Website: macys
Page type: payment
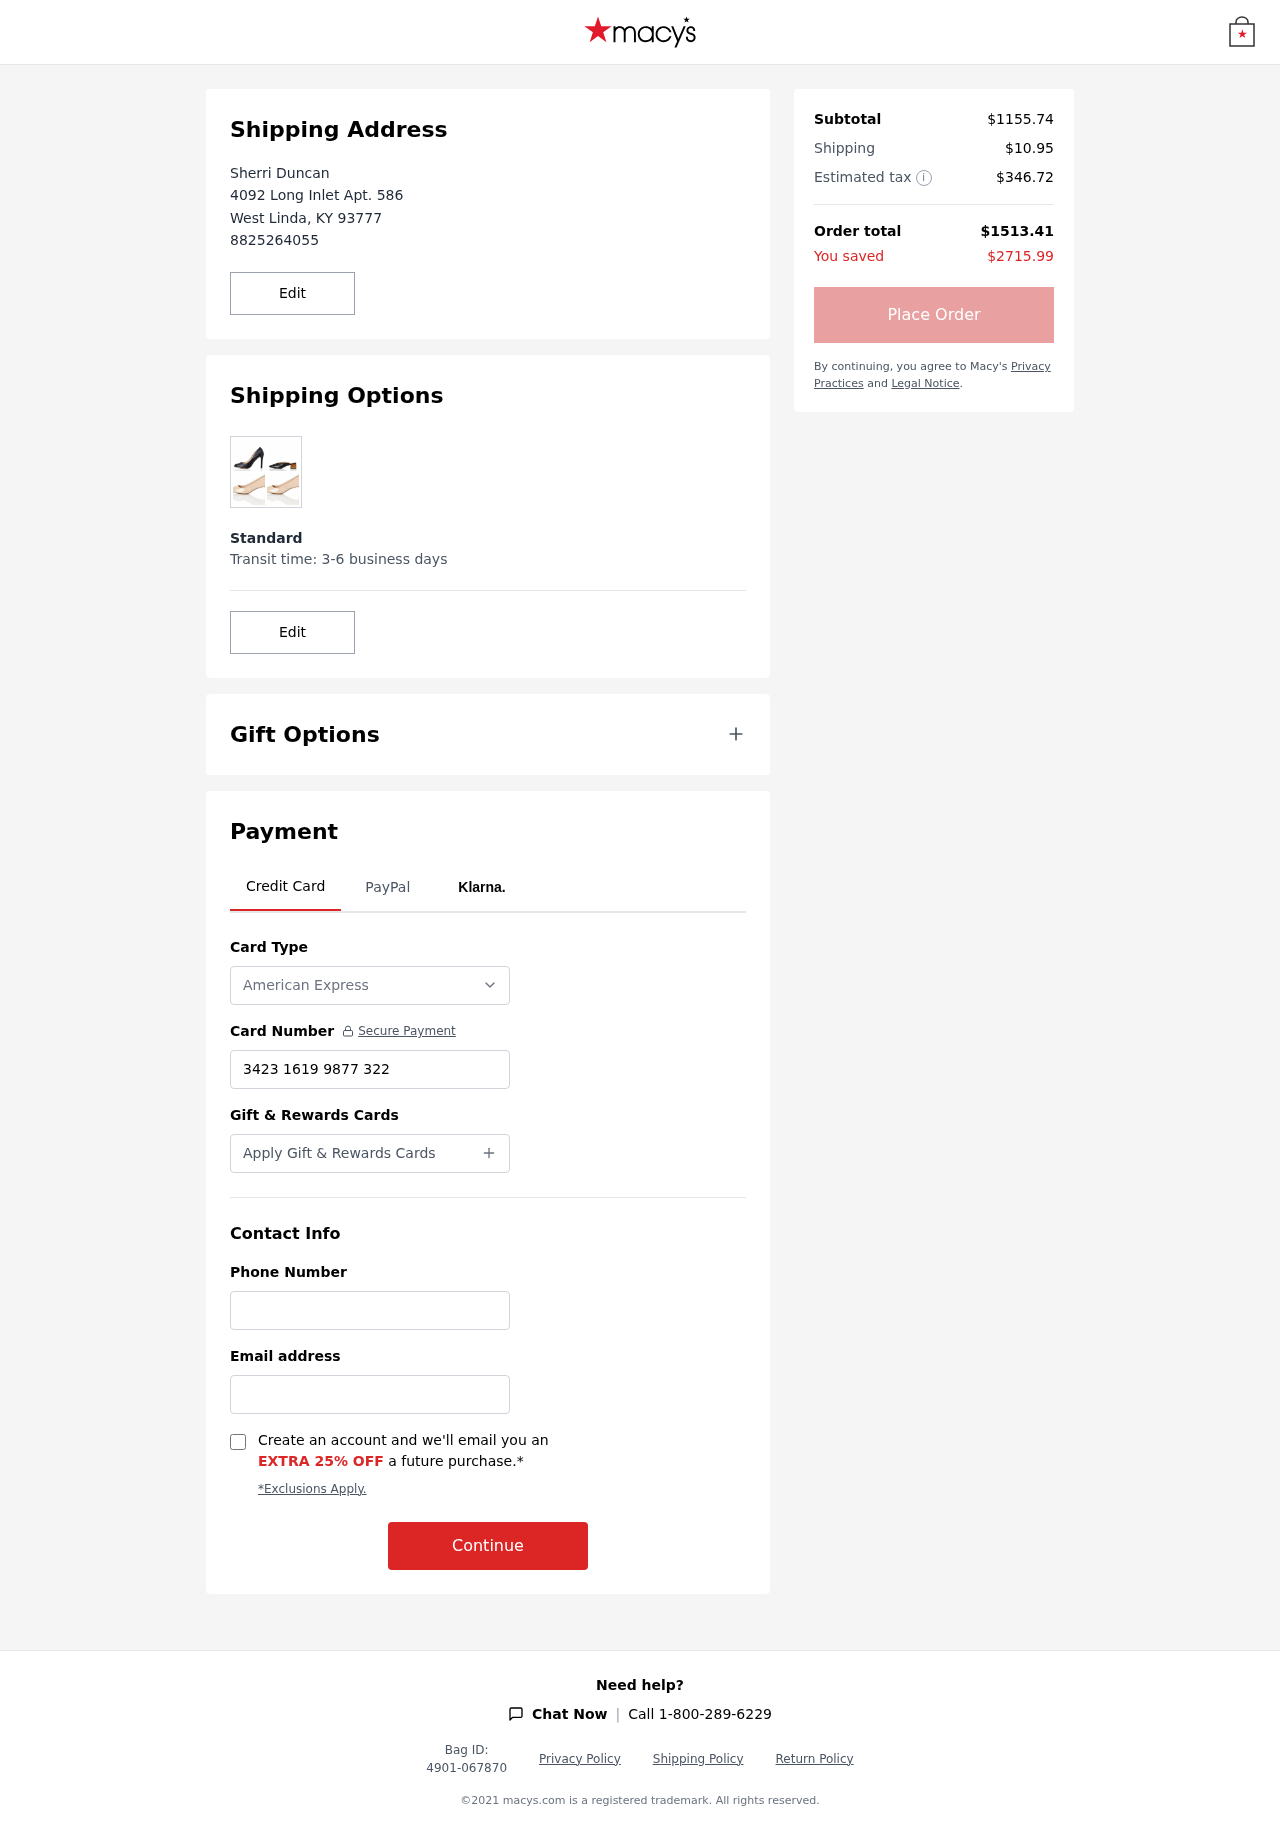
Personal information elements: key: PII_CARD_NUMBER
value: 3423 1619 9877 322
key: PII_CARD_TYPE
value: American Express
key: PII_CITY
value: West Linda
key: PII_EMAIL
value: sherri.duncan@hotmail.com
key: PII_FULLNAME
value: Sherri Duncan
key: PII_PHONE
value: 8825264055
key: PII_POSTCODE
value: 93777
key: PII_STATE_ABBR
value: KY
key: PII_STREET
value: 4092 Long Inlet Apt. 586
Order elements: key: ORDER_SUBTOTAL
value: $1155.74
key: ORDER_SHIPPING_COST
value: $10.95
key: ORDER_TAX
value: $346.72
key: ORDER_TOTAL
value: $1513.41
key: ORDER_SAVINGS
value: $2715.99